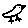
Label: bird